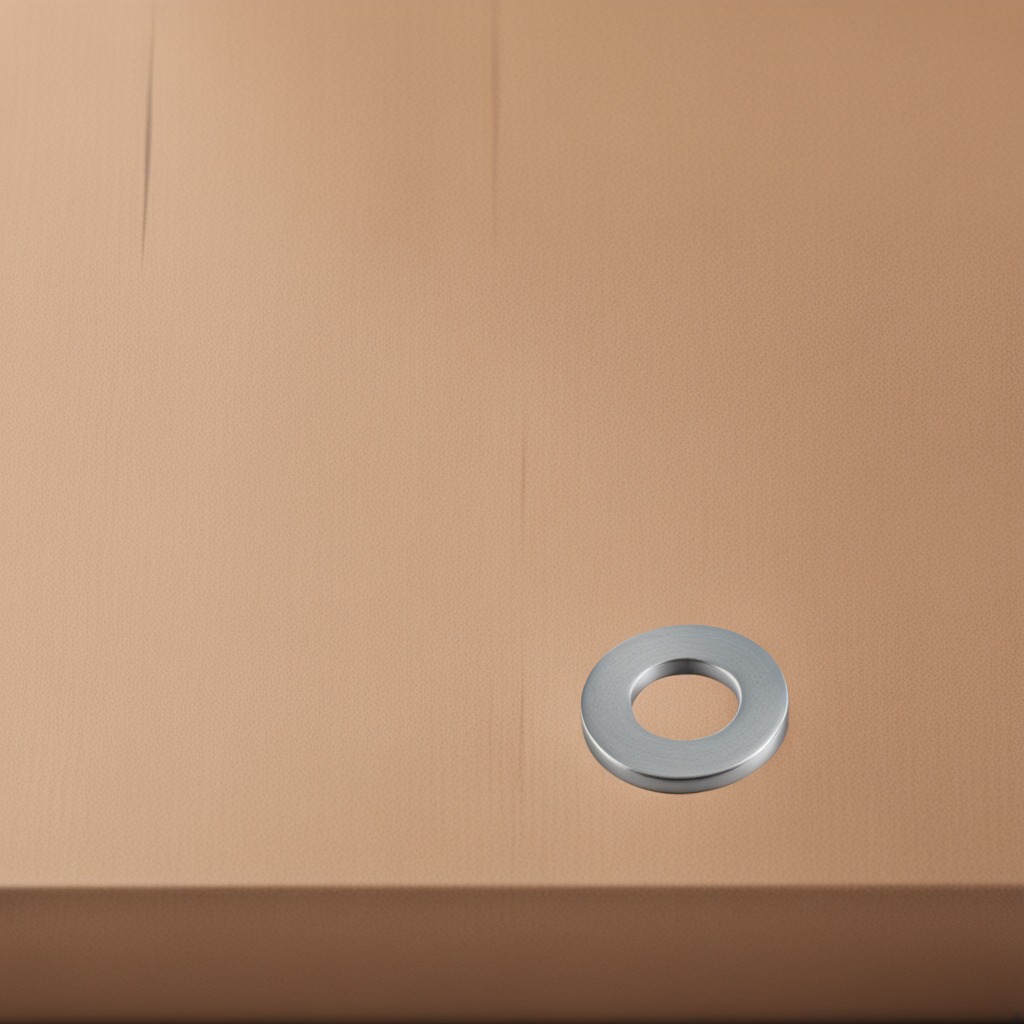
A flat metal washer lying on a clean dry cardboard box surface in an outdoor workshop during daytime bright natural light soft shadows slightly creased but